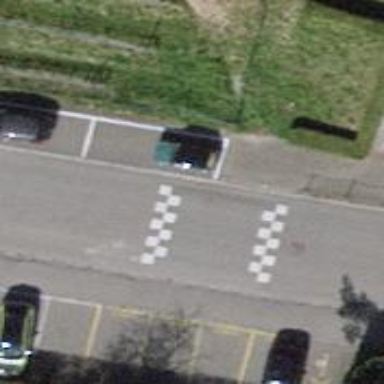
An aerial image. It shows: Traffic calming cushion.